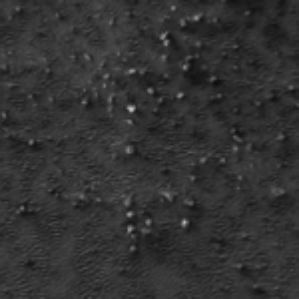
Label: frost